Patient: sex F, age 86
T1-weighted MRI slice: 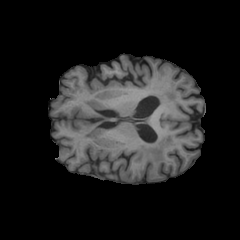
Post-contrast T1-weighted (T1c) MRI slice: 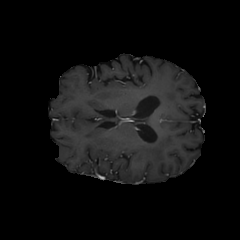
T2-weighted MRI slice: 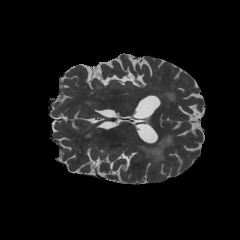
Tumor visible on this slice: yes
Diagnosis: Glioblastoma, IDH-wildtype
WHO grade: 4